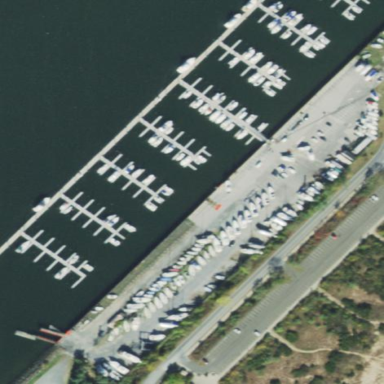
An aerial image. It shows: Marina on leisure land.